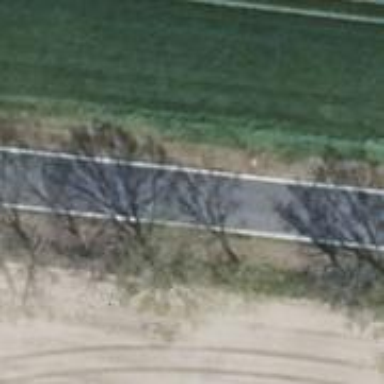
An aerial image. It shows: Row of deciduous broadleaved trees.